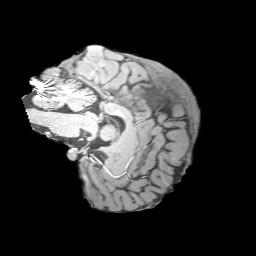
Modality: MP2RAGE
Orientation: sagittal